Frequency: 90000
Velocity: 0,279
Power: 18,3
Pulse duration: 0,0000001
Pass count: 1
Magnification: 10
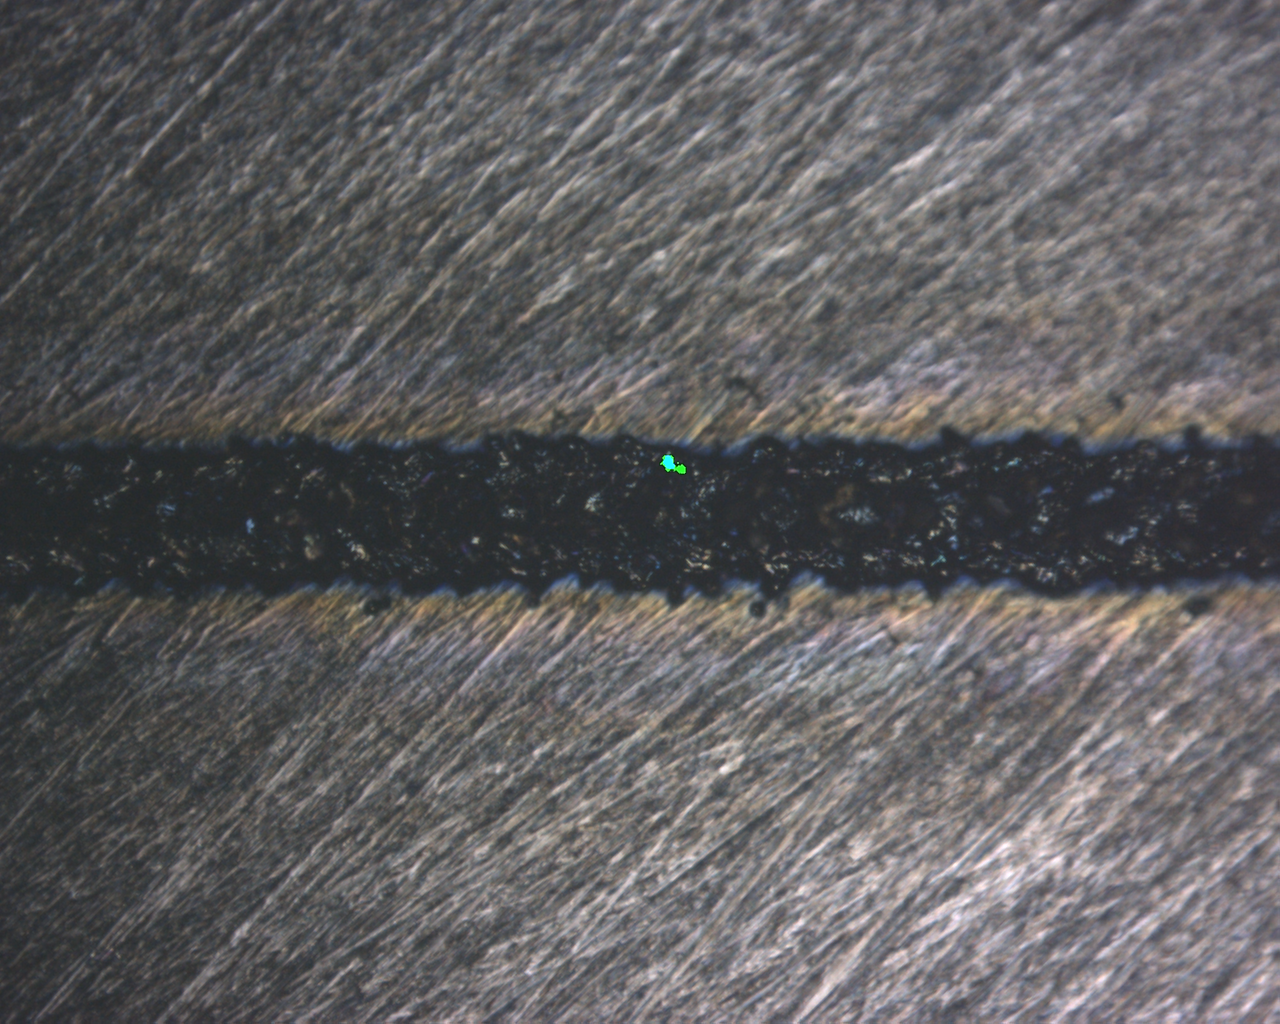
Measured width: 141.248
Other width: 49.475